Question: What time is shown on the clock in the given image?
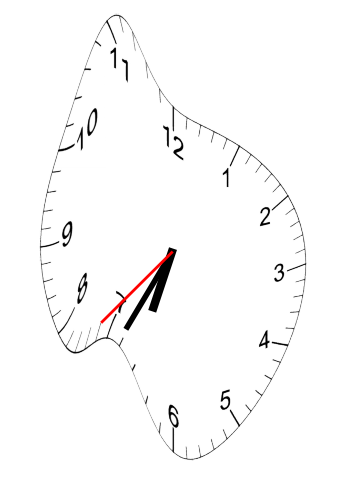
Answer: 06:34:37